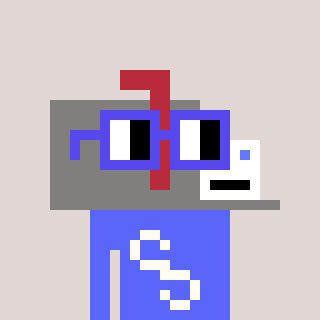
a pixel art character with square blue glasses, a mailbox-shaped head and a purple-colored body on a warm background